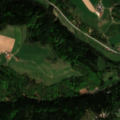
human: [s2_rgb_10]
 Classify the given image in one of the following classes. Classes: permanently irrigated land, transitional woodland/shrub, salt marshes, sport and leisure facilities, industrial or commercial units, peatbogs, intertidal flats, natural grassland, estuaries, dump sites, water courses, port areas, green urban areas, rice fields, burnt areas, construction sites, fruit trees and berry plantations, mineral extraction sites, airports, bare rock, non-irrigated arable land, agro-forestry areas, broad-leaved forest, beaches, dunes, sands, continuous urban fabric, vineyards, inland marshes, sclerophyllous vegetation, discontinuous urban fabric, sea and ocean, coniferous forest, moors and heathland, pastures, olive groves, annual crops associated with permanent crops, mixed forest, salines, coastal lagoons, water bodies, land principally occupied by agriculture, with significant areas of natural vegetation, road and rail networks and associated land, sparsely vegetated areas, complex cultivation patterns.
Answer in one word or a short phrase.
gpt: pastures, complex cultivation patterns, mixed forest